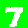
Digit: 7